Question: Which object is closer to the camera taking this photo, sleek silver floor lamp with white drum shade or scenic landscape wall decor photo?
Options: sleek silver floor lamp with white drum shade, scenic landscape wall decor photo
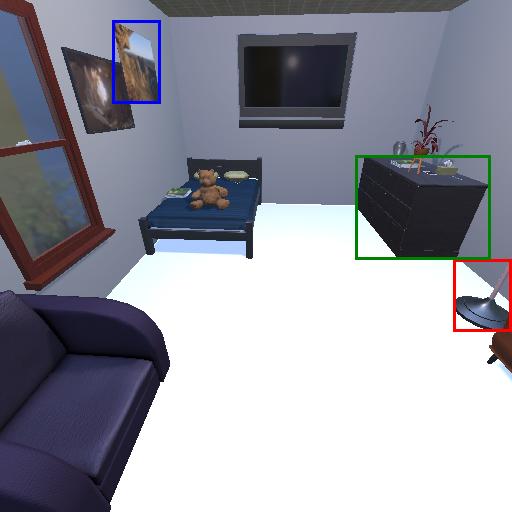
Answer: sleek silver floor lamp with white drum shade